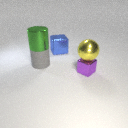
small purple metal cube in front of large blue metal cube